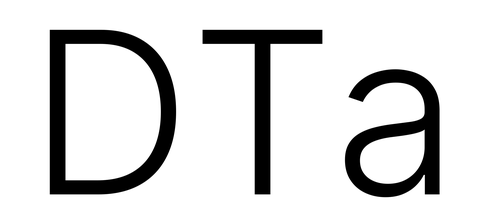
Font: Inter_Light